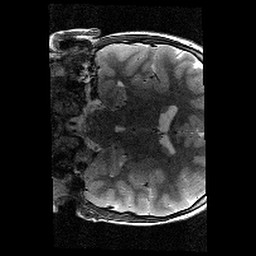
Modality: T2w
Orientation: coronal
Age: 9
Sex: male
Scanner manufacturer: siemens
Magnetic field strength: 3 T
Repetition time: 9.23 s
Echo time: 0.067 s